Question: Question update: I'm almost there, just missing dotted line style for the grid.

grid: [1100 600]
step-grid: 5
max-n-points: grid/1 / step-grid
x-axis-border: 20
Y-margin: 10
max-random: 1000
n-points: 300
'''
get-random-data: func[n p][
block: copy []
repeat i n [
append block RANDOM p
]
block
]
get-extremes: func[block][
extreme: none
foreach element block [
if none? extreme [
extreme: copy []
repeat i 2 [append extreme element]
]
if element > extreme/1 [
extreme/1: element
]
if element < extreme/2 [
extreme/2: element
]
]
extreme
]
data0: get-random-data n-points max-random
extremes: get-extremes data0
height: extremes/1 - extremes/2
ratio: (grid/2 - x-axis-border - (Y-margin * 2)) / height
data: copy []
foreach element skip data0 (n-points - max-n-points) [
append data to-integer (ratio * element)
]
plot: copy []
color: 0.0.0
append plot [
pen green line
]
x: 0
foreach y data [
append plot as-pair x (grid/2 - x-axis-border - Y-margin) - y
x: x + 5
]
main: layout [
origin 20x0
space 1x1
panel1: box 1100x580 black effect reduce [
'line-pattern 4 4
'grid 30x30 0x0 200.200.200
'draw plot
]
panel2: box 1100x0 black
panel3: box 1100x20 black
]
view main
'''
=== former question
The space between each box is too big and I cannot draw dotted grid, how to do this ?
'''
plot: copy []
color: 0.0.0
append plot [line-pattern 4 4]
repeat x 400 [
repeat y 200 [
append plot compose [
box (xy: 25 * as-pair x - 1 y - 1) (xy + 25)
]
]
]
main: layout [
origin 0x0
panel1: box 800x400 black effect reduce ['draw plot]
panel2: box 800x180 black
panel3: box 800x20 black
]
view main
'''
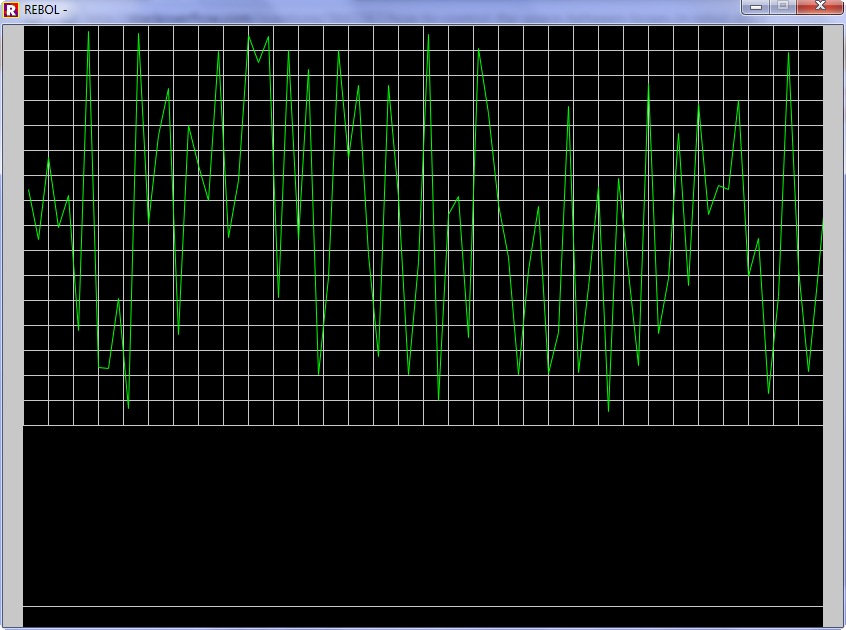
Answer: use the space keyword to control spacing
See <URL>
Also, you can use the 'grid for drawing a grid
"grid Generate a two dimensional grid of lines. This is a useful backdrop for graphical layout programs. The optional arguments are: a PAIR that specifies the horizontal and vertical spacing of the grid lines, a PAIR that specifies the offset of the first lines, a PAIR that indicates the THICKNESS of the horizontal and vertical lines, and a TUPLE that provides the color of the lines."